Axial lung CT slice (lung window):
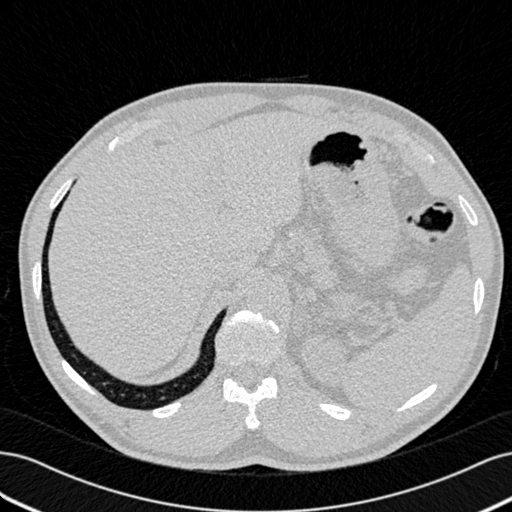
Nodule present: no